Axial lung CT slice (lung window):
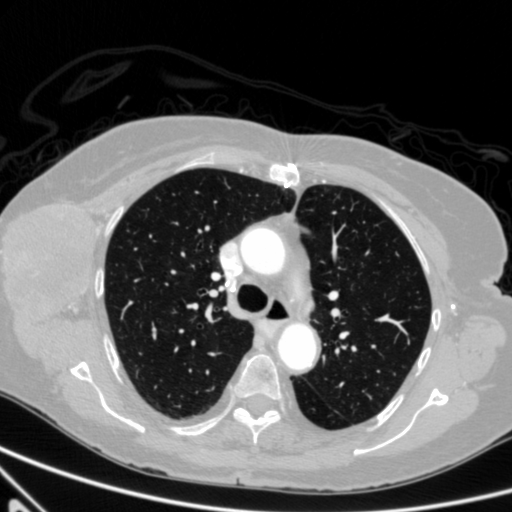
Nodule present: no